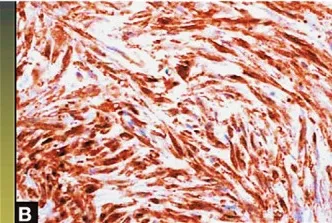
Spindle cells showing positivity for the actin:muscle specific. X100.
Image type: pathology (immunostaining)